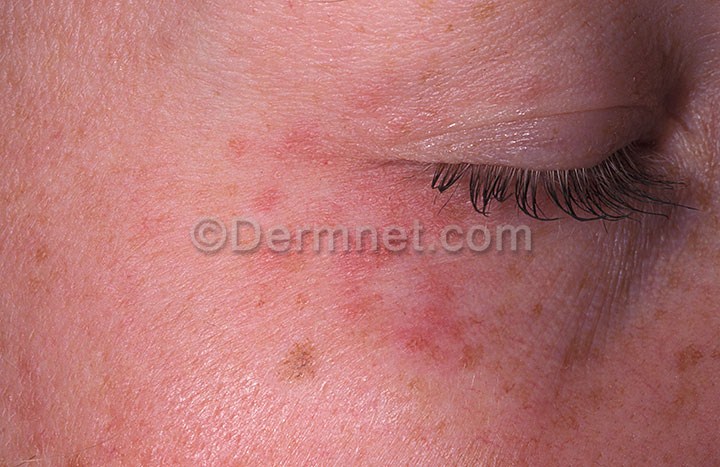
Disease: Acne and Rosacea Photos